Question: I am currently doing a project which needs to load images in a listView with some text from web.I am using ,every thing work fine images are loading perfectly without any problem, but my requirement is that if there is no image in a specfic url, i dont want to show that image view in the listview row.which is similer to the news stand app of google.

in the above screen of the newsstand app if there is no image the imageview is not shown and the text will fill to the total width of the cell or row in the listview.How can i achieve this requirement.i have goggled but did not get any right solution or clue to fix this issue,can any one give any snippet or any idea to sort out this issue.
Thank you
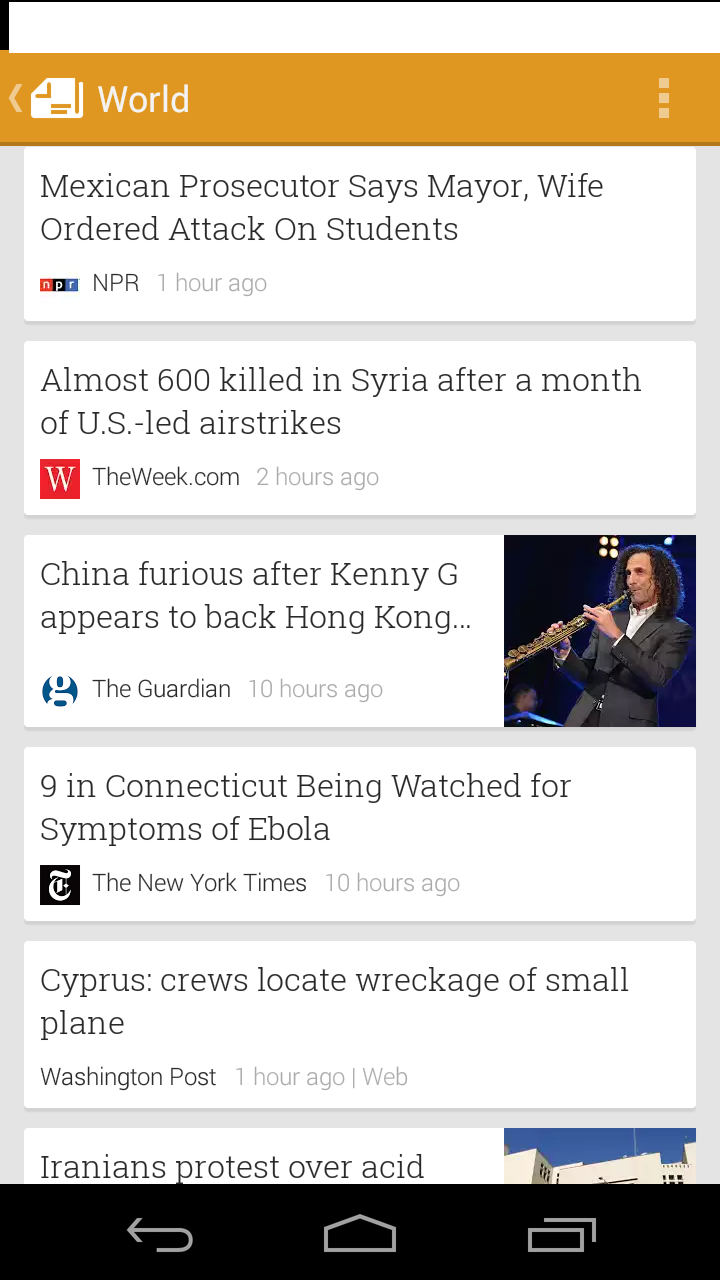
Answer: In your adapter, when you call the library to display the image, if there is no image url just set the visibility of your ImageView to GONE (and VISIBLE again when there is an url).
If you want to wait that the image is completely loaded to make the ImageView visible, you'll need to register a loading listener. See <URL>.